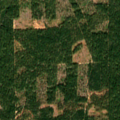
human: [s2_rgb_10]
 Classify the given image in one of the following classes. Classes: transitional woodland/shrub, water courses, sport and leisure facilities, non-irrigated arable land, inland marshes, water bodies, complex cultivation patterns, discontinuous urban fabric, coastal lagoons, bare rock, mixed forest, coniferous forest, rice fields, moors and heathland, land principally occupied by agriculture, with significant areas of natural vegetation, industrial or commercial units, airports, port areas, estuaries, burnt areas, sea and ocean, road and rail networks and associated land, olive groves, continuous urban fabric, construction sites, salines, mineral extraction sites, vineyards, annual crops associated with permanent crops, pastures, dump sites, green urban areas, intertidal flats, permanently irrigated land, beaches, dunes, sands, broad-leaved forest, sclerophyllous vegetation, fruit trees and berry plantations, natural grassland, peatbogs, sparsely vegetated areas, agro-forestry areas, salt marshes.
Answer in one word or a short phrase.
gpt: coniferous forest, transitional woodland/shrub